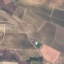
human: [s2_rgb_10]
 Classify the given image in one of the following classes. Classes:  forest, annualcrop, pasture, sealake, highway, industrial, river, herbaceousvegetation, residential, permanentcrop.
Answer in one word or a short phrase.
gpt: PermanentCrop